Question: I have a problem, there are dotted lines in my texture for no reason. You will need to look closely. I have tried exporting it as .jpg and .psd (its currently .png) and to my avail, it has changed nothing. Redid the entire image, I am running low on options, and this is why I have resorted to you. If someone could explain how to fix this, that would be great!

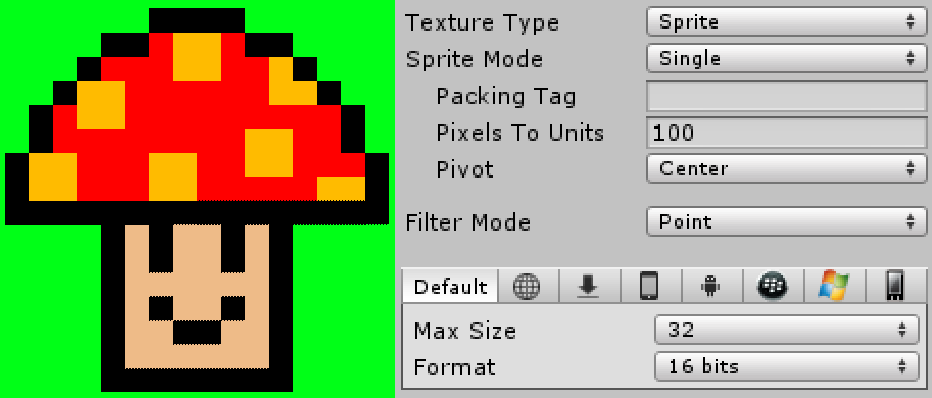
Answer: # Why does it happen?
1. Texture coordinates interpolation is done using floating point values, which are limited in their precision. This leads to errors in calculations.
2. You use nearest neighbor texture filtration and this gives no chance for rendering software (D3D or OGL) to smooth these errors: only one texel will be chosen for each pixel.
# How to fix it
Instead of using 16x16 texture, create, let's say, 256x256 texture (just scale your original image in your graphical editor using nearest neighbor scaling) and use it with 'Filter Mode: Bilinear'.